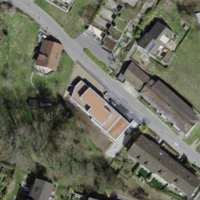
EUNIS habitat code: 55
Species observed at this site:
Potentilla recta